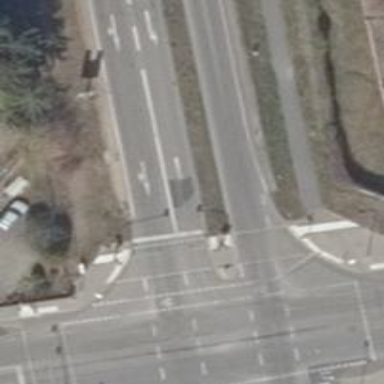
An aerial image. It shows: Road with traffic signals controlling the flow of traffic.